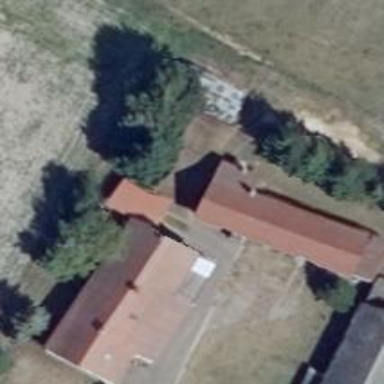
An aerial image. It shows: Building with gabled roof. The roof is oriented along the structure and colored in red.